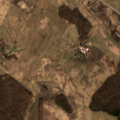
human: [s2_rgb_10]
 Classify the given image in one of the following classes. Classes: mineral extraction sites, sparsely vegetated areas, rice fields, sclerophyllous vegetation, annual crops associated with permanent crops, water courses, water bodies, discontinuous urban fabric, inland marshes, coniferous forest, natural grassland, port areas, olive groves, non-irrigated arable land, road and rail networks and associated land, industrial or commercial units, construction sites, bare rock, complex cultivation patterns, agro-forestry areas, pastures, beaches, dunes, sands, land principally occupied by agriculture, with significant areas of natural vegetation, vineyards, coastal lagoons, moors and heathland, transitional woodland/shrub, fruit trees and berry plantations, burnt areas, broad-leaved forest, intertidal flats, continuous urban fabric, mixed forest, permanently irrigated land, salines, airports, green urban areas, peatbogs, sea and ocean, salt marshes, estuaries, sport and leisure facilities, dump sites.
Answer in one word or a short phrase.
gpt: non-irrigated arable land, complex cultivation patterns, land principally occupied by agriculture, with significant areas of natural vegetation, broad-leaved forest